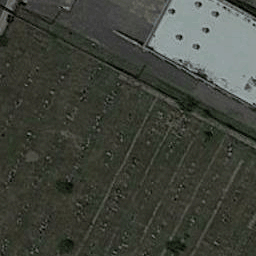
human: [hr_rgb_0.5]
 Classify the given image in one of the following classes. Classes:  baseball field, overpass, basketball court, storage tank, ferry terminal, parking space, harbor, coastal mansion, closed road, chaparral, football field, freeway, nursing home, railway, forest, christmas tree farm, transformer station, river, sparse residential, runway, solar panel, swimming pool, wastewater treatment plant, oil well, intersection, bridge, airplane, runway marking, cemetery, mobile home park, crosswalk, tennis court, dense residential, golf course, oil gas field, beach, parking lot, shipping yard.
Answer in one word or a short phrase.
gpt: cemetery